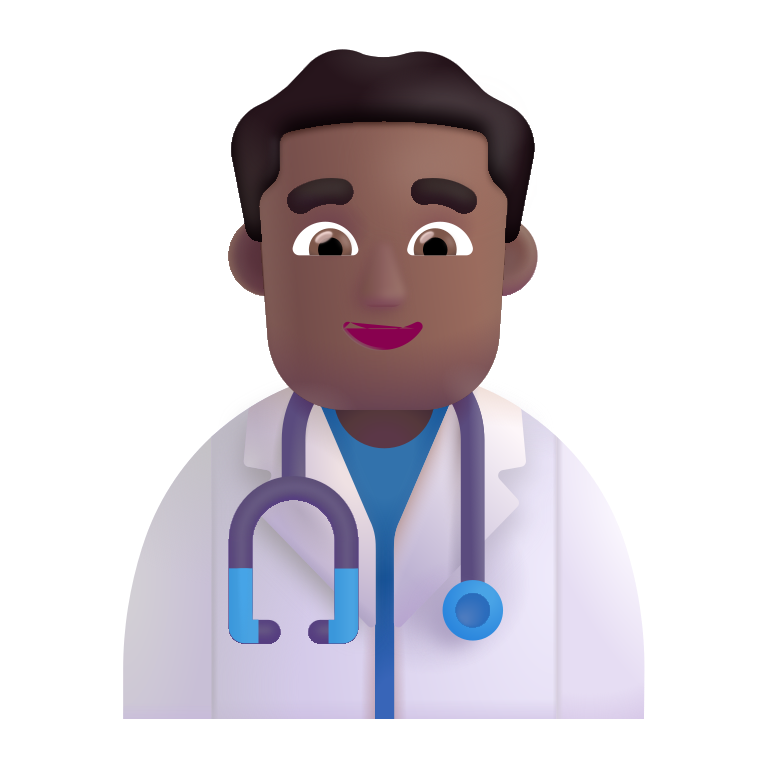
man health worker color  dark